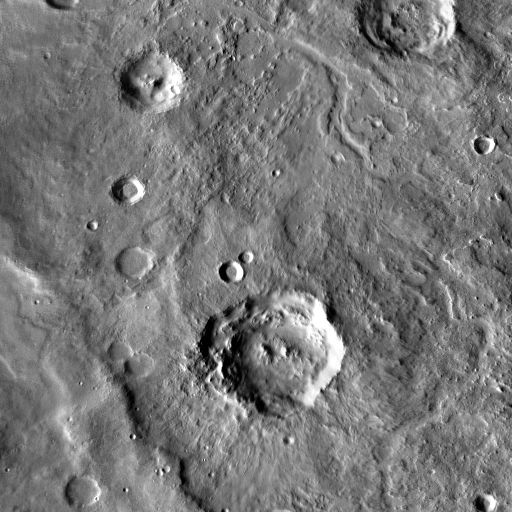
Crater classes present: Background, Other, Secondary